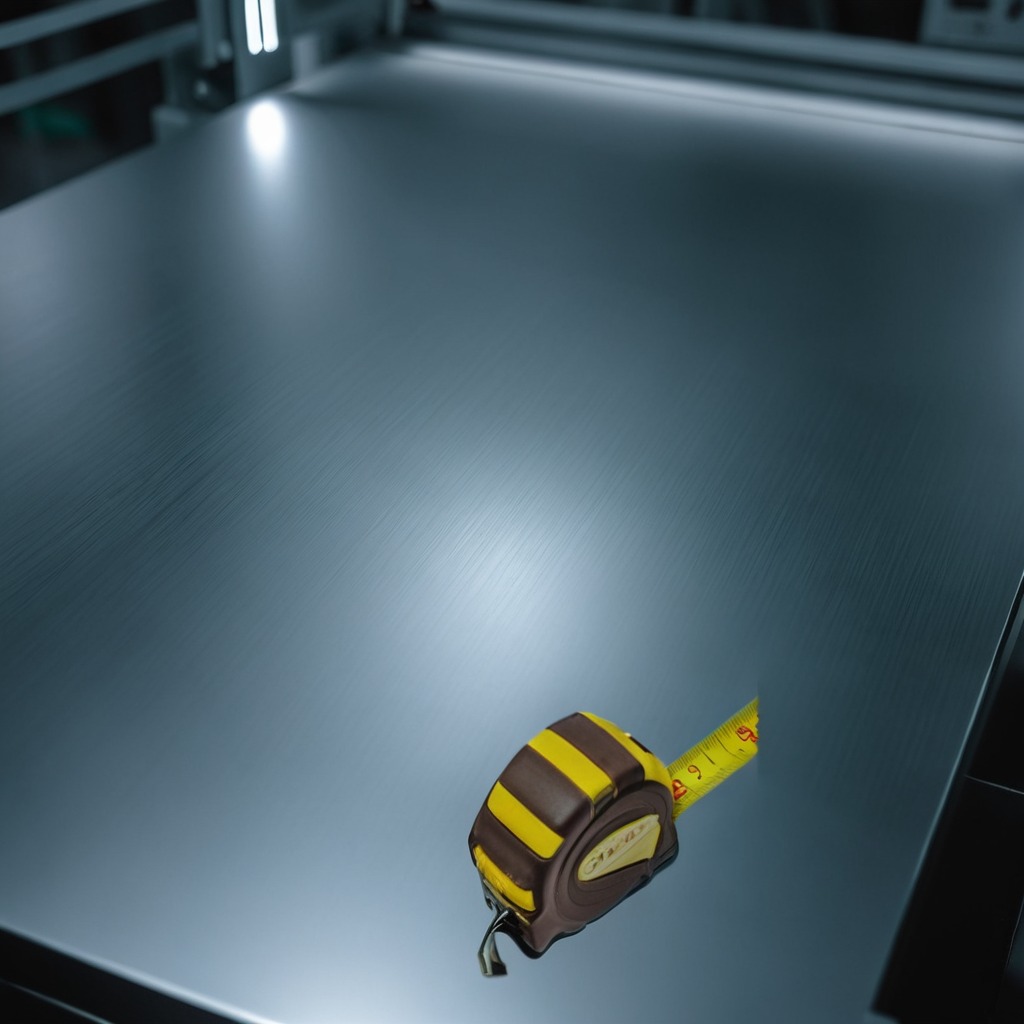
A measuring tape is lying on a metal table in a machine shop under fluorescent lights.